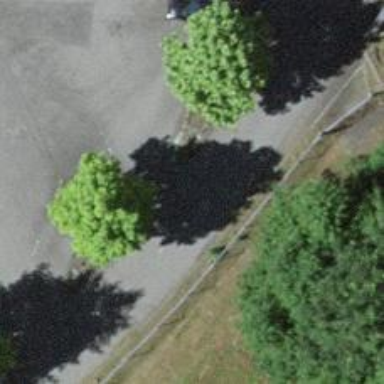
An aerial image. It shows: Parking aisle designated as service road.